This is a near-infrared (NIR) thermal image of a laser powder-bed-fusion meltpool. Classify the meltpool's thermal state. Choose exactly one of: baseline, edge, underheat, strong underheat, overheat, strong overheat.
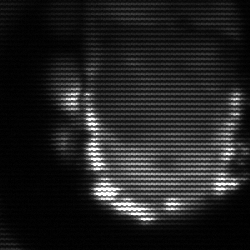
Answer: baseline